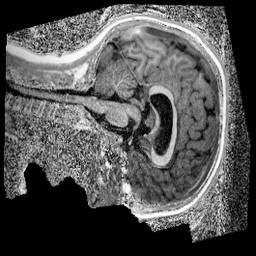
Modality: UNIT1_denoised
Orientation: sagittal
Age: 9
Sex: male
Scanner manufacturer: siemens
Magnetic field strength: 3 T
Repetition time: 4 s
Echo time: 0.00299 s